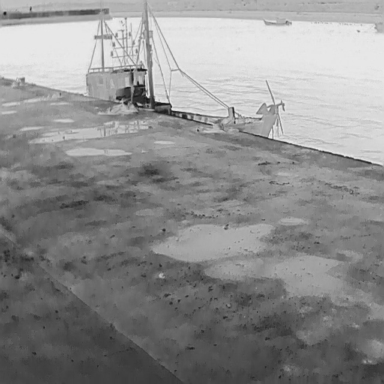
There are two bulk_carriers in the infrared image.